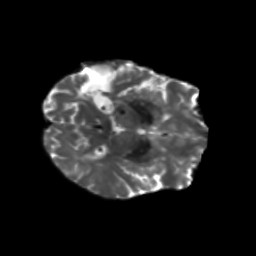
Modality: T2w
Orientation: axial
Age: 62
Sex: female
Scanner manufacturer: siemens
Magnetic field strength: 3 T
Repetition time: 5.25 s
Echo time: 0.08 s